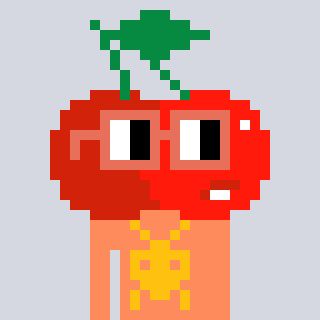
a pixel art character with square orange glasses, a cherry-shaped head and a peachy-colored body on a cool background